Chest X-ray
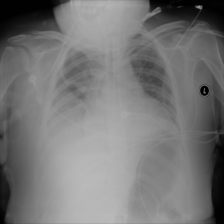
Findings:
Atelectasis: negative
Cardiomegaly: negative
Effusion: negative
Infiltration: positive
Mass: negative
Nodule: negative
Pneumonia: negative
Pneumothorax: negative
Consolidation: negative
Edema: negative
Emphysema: negative
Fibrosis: negative
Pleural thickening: negative
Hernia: negative